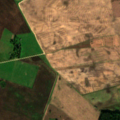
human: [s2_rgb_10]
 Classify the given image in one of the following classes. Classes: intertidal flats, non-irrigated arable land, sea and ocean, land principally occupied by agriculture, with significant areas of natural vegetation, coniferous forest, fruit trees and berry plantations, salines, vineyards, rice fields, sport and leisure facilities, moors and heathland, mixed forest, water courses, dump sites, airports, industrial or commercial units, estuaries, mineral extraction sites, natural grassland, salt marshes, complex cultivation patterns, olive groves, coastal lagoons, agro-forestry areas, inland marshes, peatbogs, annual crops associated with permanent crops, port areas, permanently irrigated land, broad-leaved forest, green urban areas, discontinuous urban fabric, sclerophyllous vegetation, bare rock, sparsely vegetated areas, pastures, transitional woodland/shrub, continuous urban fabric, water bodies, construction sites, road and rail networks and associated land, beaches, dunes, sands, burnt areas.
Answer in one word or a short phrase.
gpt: non-irrigated arable land, complex cultivation patterns, broad-leaved forest